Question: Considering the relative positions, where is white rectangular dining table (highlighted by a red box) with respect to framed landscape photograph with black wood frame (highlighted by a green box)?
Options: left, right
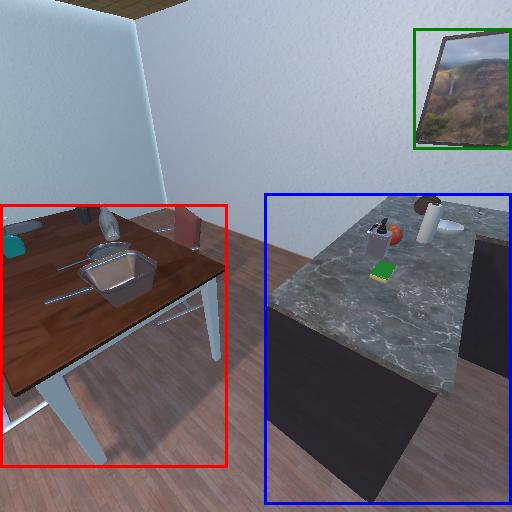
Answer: left